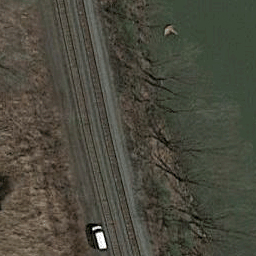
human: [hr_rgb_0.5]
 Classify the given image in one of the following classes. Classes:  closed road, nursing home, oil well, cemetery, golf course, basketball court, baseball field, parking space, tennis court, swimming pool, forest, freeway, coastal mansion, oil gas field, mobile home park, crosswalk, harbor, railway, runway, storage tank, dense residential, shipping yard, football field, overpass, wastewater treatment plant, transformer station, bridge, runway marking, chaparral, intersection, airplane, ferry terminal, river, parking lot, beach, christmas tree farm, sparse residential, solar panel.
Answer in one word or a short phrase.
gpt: railway